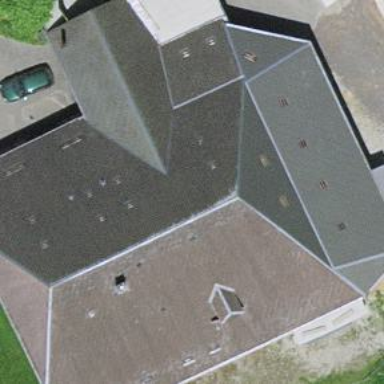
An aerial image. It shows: Farm building.